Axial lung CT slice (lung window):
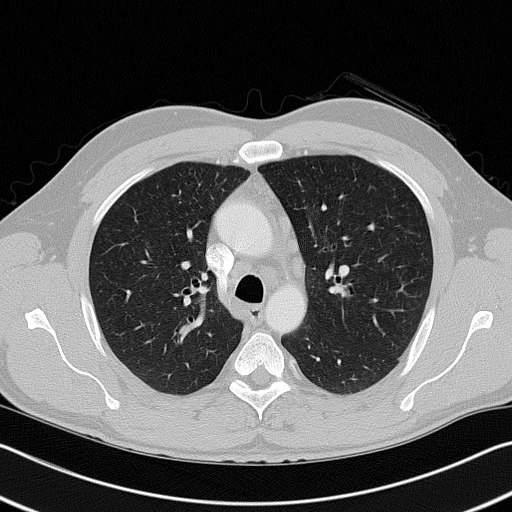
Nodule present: no